Question: I need to delete a photo from an Album so I think I need 2 parameter on Routing
but I get some error please give me solution or another way to delete a photo from an album
here's my Routes.php :
'''
Route::get('/admin/album/{albumid}/{id}/delete-photo', array(
'as' => 'admin-photo-delete',
'uses' => 'GalleryController@deletePhoto'
));
'''
and call a function deletePhoto on GalleryController, here's GalleryController :
'''
public function deletePhoto($albumID,$photoID){
$photo = Album::find($albumID)->photo()->where('id','=',$photoID)->get();
if($photo){
File::delete(public_path().'/assets/images/gallery/'.$photo->images);
$photo->delete();
return Redirect::route('admin-gallery')->with('message','Photo was deleted successfully');
}
return Redirect::route('admin-gallery')->with('message','Photo delete failed');}
'''
and here how I call route :
'''
<a href="{{URL::route('admin-photo-delete',$id,$photo->id)}}">Delete Photo</a>
'''
I already make sure that $id and $photo->id was not null but see what url showing there's no second parameter value so I get some error:

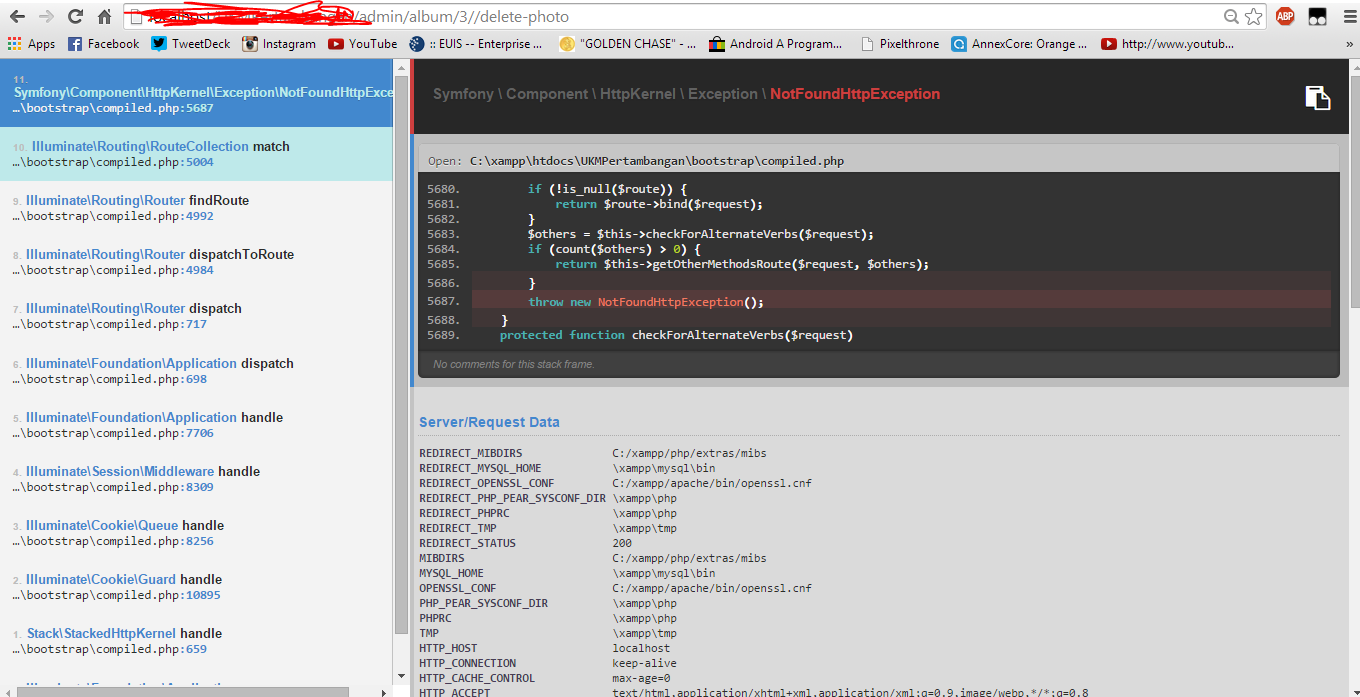
Answer: In 'URL::route', you should use an array as the second parameter, like this:
'''
<a href="{{URL::route('admin-photo-delete', [$id, $photo->id] )}}">Delete Photo</a>
'''